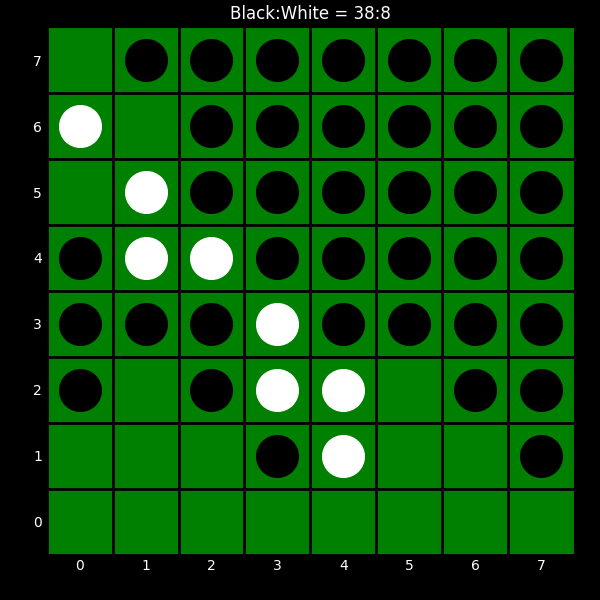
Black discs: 38
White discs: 8